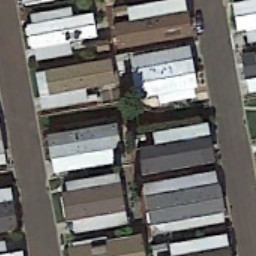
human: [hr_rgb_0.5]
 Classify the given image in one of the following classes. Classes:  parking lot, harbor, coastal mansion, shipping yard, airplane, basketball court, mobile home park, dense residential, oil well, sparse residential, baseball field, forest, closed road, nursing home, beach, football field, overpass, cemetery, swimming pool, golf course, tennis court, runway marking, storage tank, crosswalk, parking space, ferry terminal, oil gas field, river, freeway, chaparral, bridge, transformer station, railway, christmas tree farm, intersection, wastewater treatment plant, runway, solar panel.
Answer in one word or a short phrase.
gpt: mobile home park